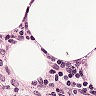
Metastatic tissue present: no